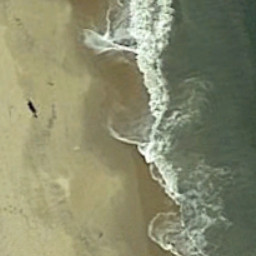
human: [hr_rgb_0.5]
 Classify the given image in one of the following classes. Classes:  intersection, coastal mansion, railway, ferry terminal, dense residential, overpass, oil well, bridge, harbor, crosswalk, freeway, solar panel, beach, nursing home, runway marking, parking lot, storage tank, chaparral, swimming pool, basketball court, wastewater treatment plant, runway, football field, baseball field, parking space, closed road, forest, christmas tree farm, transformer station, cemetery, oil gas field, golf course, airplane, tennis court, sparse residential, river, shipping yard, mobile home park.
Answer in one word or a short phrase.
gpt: beach